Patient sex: M
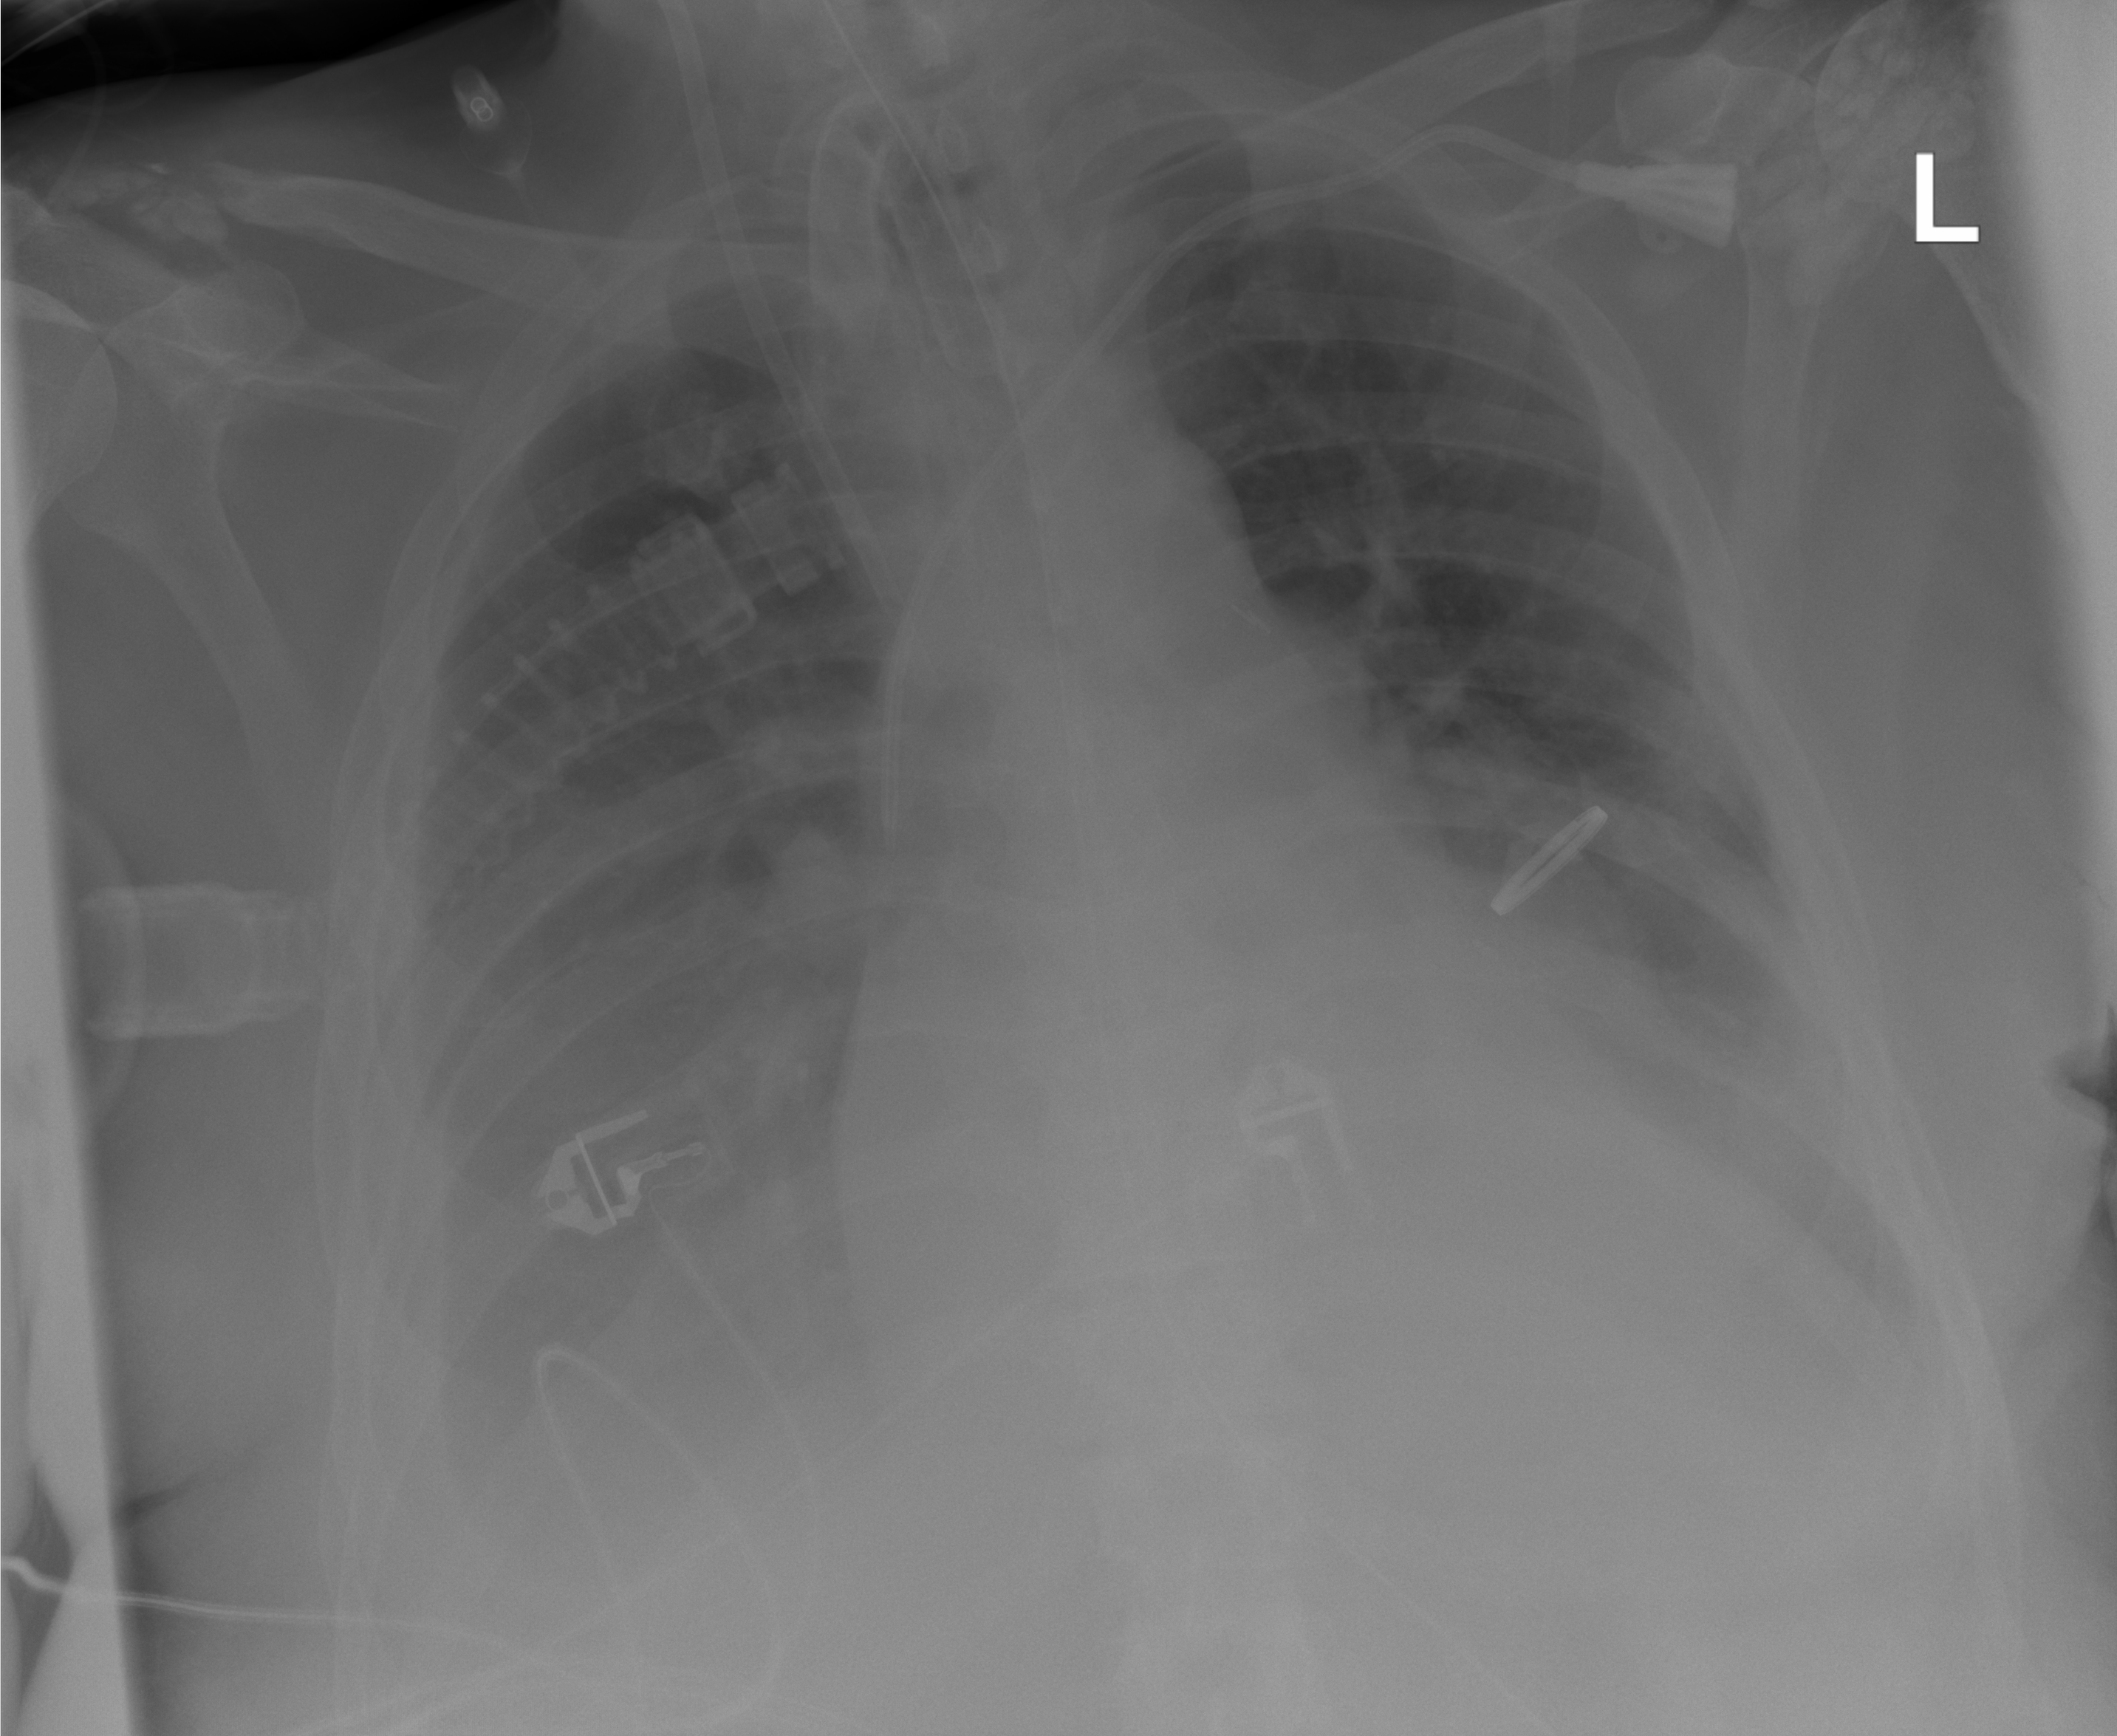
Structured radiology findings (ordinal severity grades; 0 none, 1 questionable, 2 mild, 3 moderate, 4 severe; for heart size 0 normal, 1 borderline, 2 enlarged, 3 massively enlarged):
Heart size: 2
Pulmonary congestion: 2
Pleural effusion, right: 3
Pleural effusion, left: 2
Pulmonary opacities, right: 2
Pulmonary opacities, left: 2
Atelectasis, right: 2
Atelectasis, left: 2